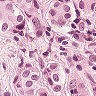
Metastatic tissue present: yes